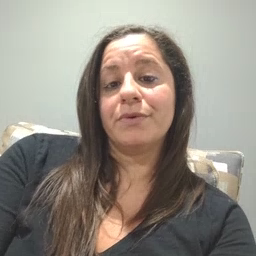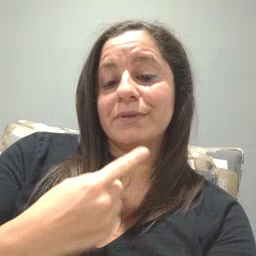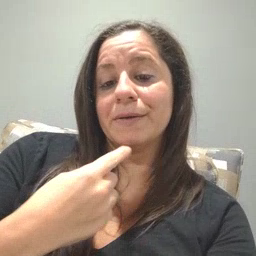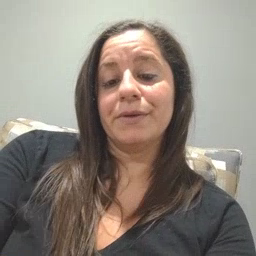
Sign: say